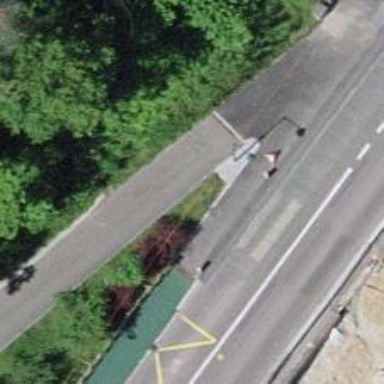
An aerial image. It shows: Bus stop with platform for public transport.